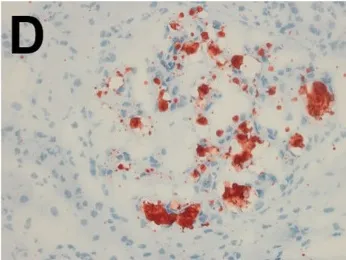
Histopathology of the renal biopsy specimen. (D) Oil Red O (x 400) staining confirmed the presence of intraluminal lipid droplets.
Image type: pathology (immunostaining)